Question: I have a layout like this....
'''
<?xml version="1.0" encoding="utf-8"?>
<TableLayout xmlns:android="http://schemas.android.com/apk/res/android"
android:layout_width="match_parent"
android:layout_height="fill_parent" >
<TableRow>
<TextView
android:layout_width="wrap_content"
android:layout_height="match_parent"
android:text="Number of payrates (overtime etc)"
android:textSize="12sp" />
<Spinner
android:id="@+id/num_rate"
android:layout_width="wrap_content"
android:layout_height="match_parent"
android:layout_weight="1.0"
android:textSize="12sp" />
</TableRow>
<TableRow>
<Button
android:id="@+id/cont"
android:layout_width="fill_parent"
android:layout_height="wrap_content"
android:text="Continue"
android:layout_gravity="bottom|right"/>
</TableRow>
</TableLayout>
'''
Problem is that is still looks like this...

Meaning the button is conforming to the same amount of rows as above. Is there anyway (without switching layout types) to make it fill the entire row?
Also bonus points if you can point me towards how to move the button to the bottom of the screen.
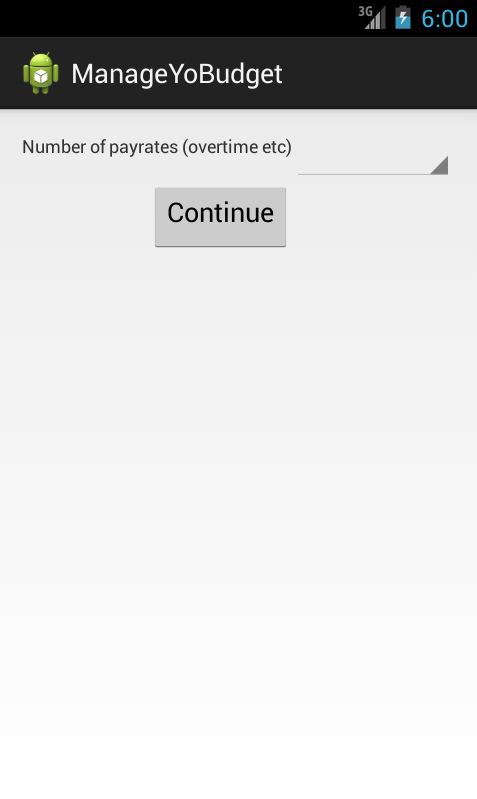
Answer: '''
// try this
<?xml version="1.0" encoding="utf-8"?>
<TableLayout xmlns:android="http://schemas.android.com/apk/res/android"
android:layout_width="match_parent"
android:layout_height="match_parent" >
<TableRow
android:layout_width="match_parent"
android:layout_height="wrap_content"
android:gravity="center">
<TextView
android:layout_width="0dp"
android:layout_height="wrap_content"
android:layout_weight="1"
android:text="Number of payrates (overtime etc)"
android:textSize="12sp" />
<Spinner
android:id="@+id/num_rate"
android:layout_width="0dp"
android:layout_weight="1"
android:layout_height="wrap_content"
android:textSize="12sp" />
</TableRow>
<TableRow
android:layout_width="match_parent"
android:layout_height="0dp"
android:layout_weight="1"
android:gravity="bottom">
<Button
android:id="@+id/cont"
android:layout_width="0dp"
android:layout_weight="1"
android:layout_height="wrap_content"
android:text="Continue"/>
</TableRow>
</TableLayout>
'''